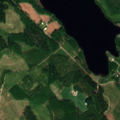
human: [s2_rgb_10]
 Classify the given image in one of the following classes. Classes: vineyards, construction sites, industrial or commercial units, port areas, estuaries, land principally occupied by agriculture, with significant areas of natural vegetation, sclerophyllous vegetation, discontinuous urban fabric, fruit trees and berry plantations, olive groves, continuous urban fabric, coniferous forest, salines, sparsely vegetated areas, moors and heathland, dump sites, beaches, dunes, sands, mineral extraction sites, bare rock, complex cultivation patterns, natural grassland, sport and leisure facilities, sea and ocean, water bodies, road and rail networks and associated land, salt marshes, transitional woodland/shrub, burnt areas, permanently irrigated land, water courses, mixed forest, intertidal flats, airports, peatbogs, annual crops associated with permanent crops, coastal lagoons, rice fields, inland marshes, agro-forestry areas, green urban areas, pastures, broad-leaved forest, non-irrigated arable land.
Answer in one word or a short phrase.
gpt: coniferous forest, mixed forest, transitional woodland/shrub, water bodies